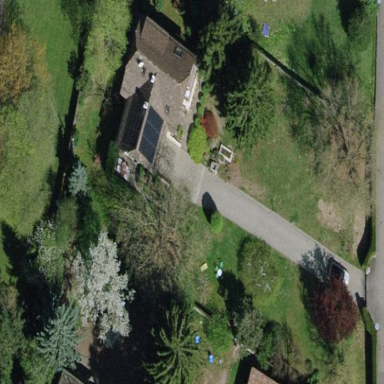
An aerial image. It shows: Garden enclosed by fence.